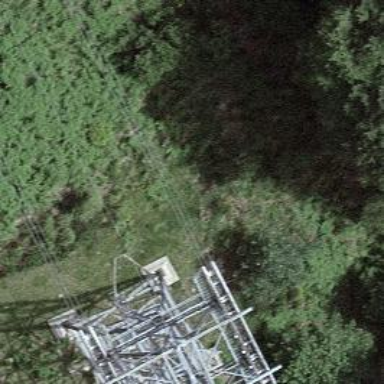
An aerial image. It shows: Pylon for aerialway.